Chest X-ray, PA view. Patient: 40 years old, sex M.
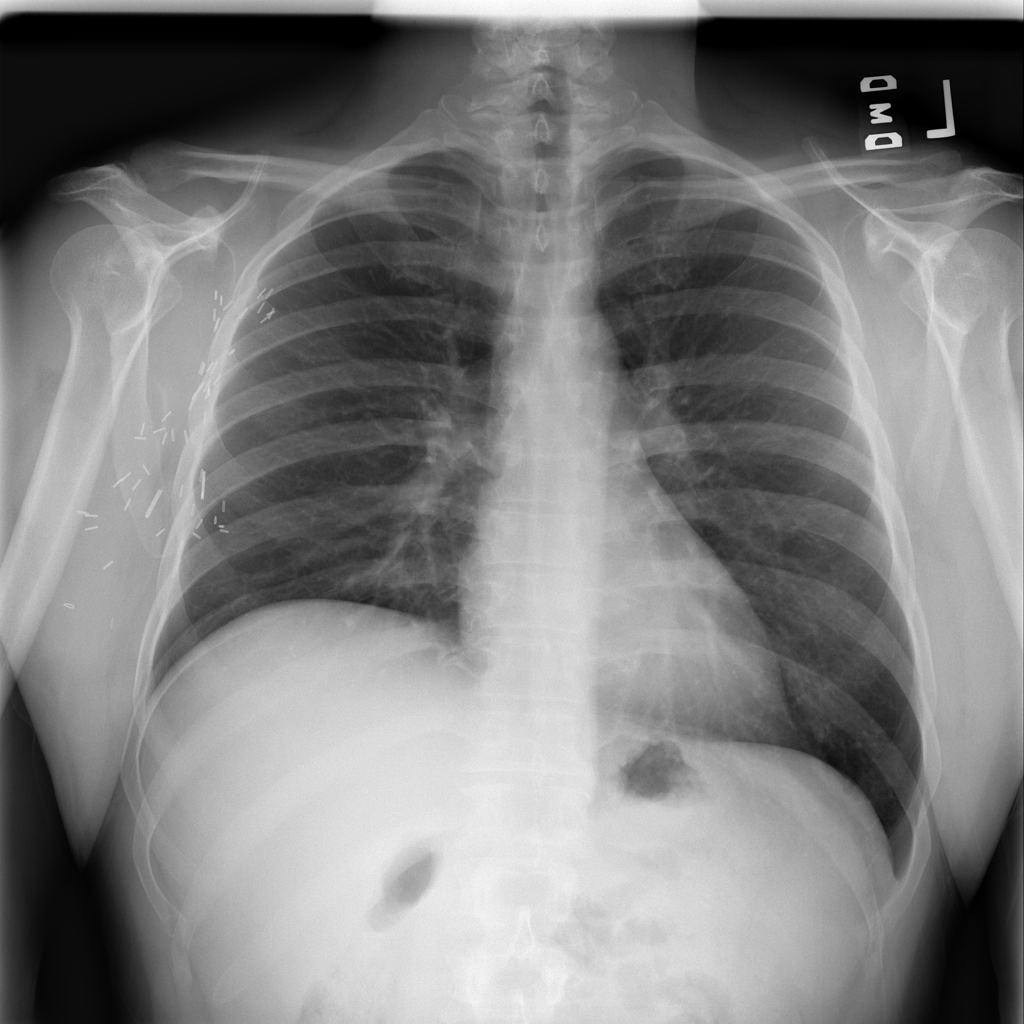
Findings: No Finding